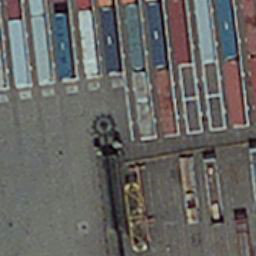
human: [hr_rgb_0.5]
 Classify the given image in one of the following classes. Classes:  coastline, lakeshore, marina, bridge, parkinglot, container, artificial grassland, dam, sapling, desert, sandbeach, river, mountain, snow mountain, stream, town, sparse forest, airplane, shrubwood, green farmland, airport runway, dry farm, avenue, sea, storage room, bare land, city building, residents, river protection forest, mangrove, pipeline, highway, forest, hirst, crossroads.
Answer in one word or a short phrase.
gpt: container